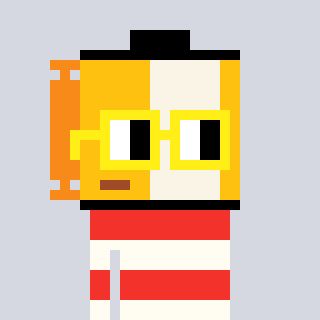
a pixel art character with square yellow glasses, a film roll-shaped head and a grayscale-colored body on a cool background